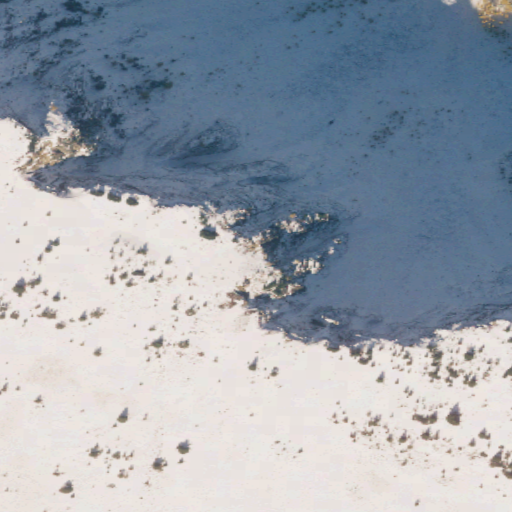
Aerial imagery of mountain in Washington named Quartz Mountain containing grassland, barren land, evergreen forest, and shrub